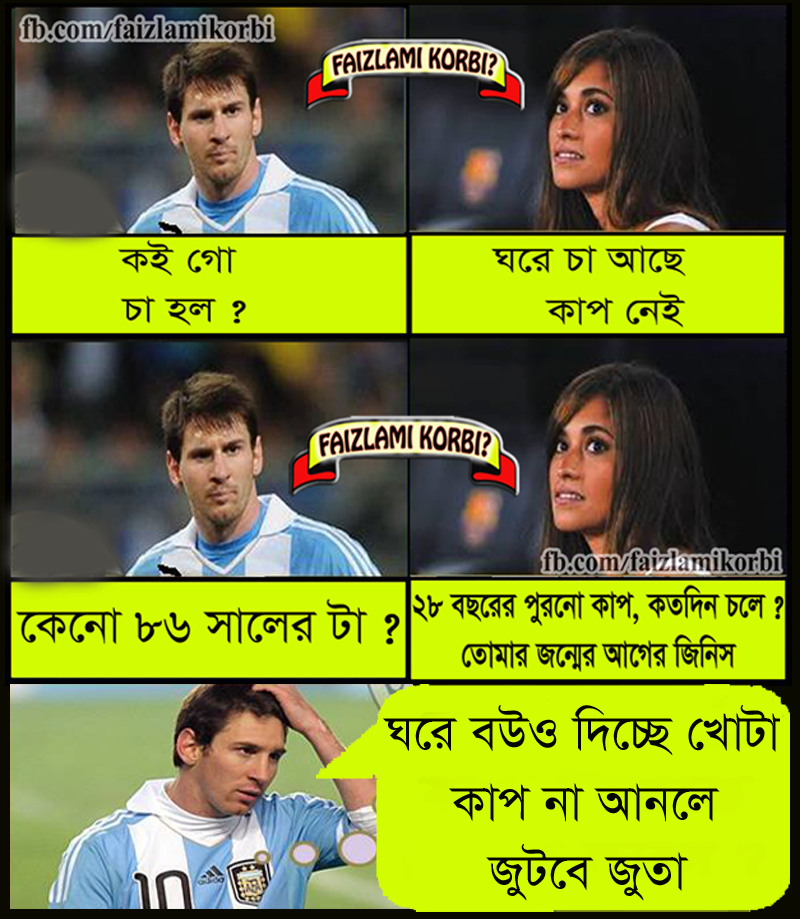
Caption: কই গো চা হল? ঘরে চা আছে কাপ নেই কেনো ৮৬ সালের টা? ২৮ বছরের পুরনো কাপ, কতদিন চলে? তোমার জন্মের আগের জিনিস ঘরে বউও দিচ্ছে খোটা কাপ না আনলে জুটবে জুতা
Label: hate